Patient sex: M
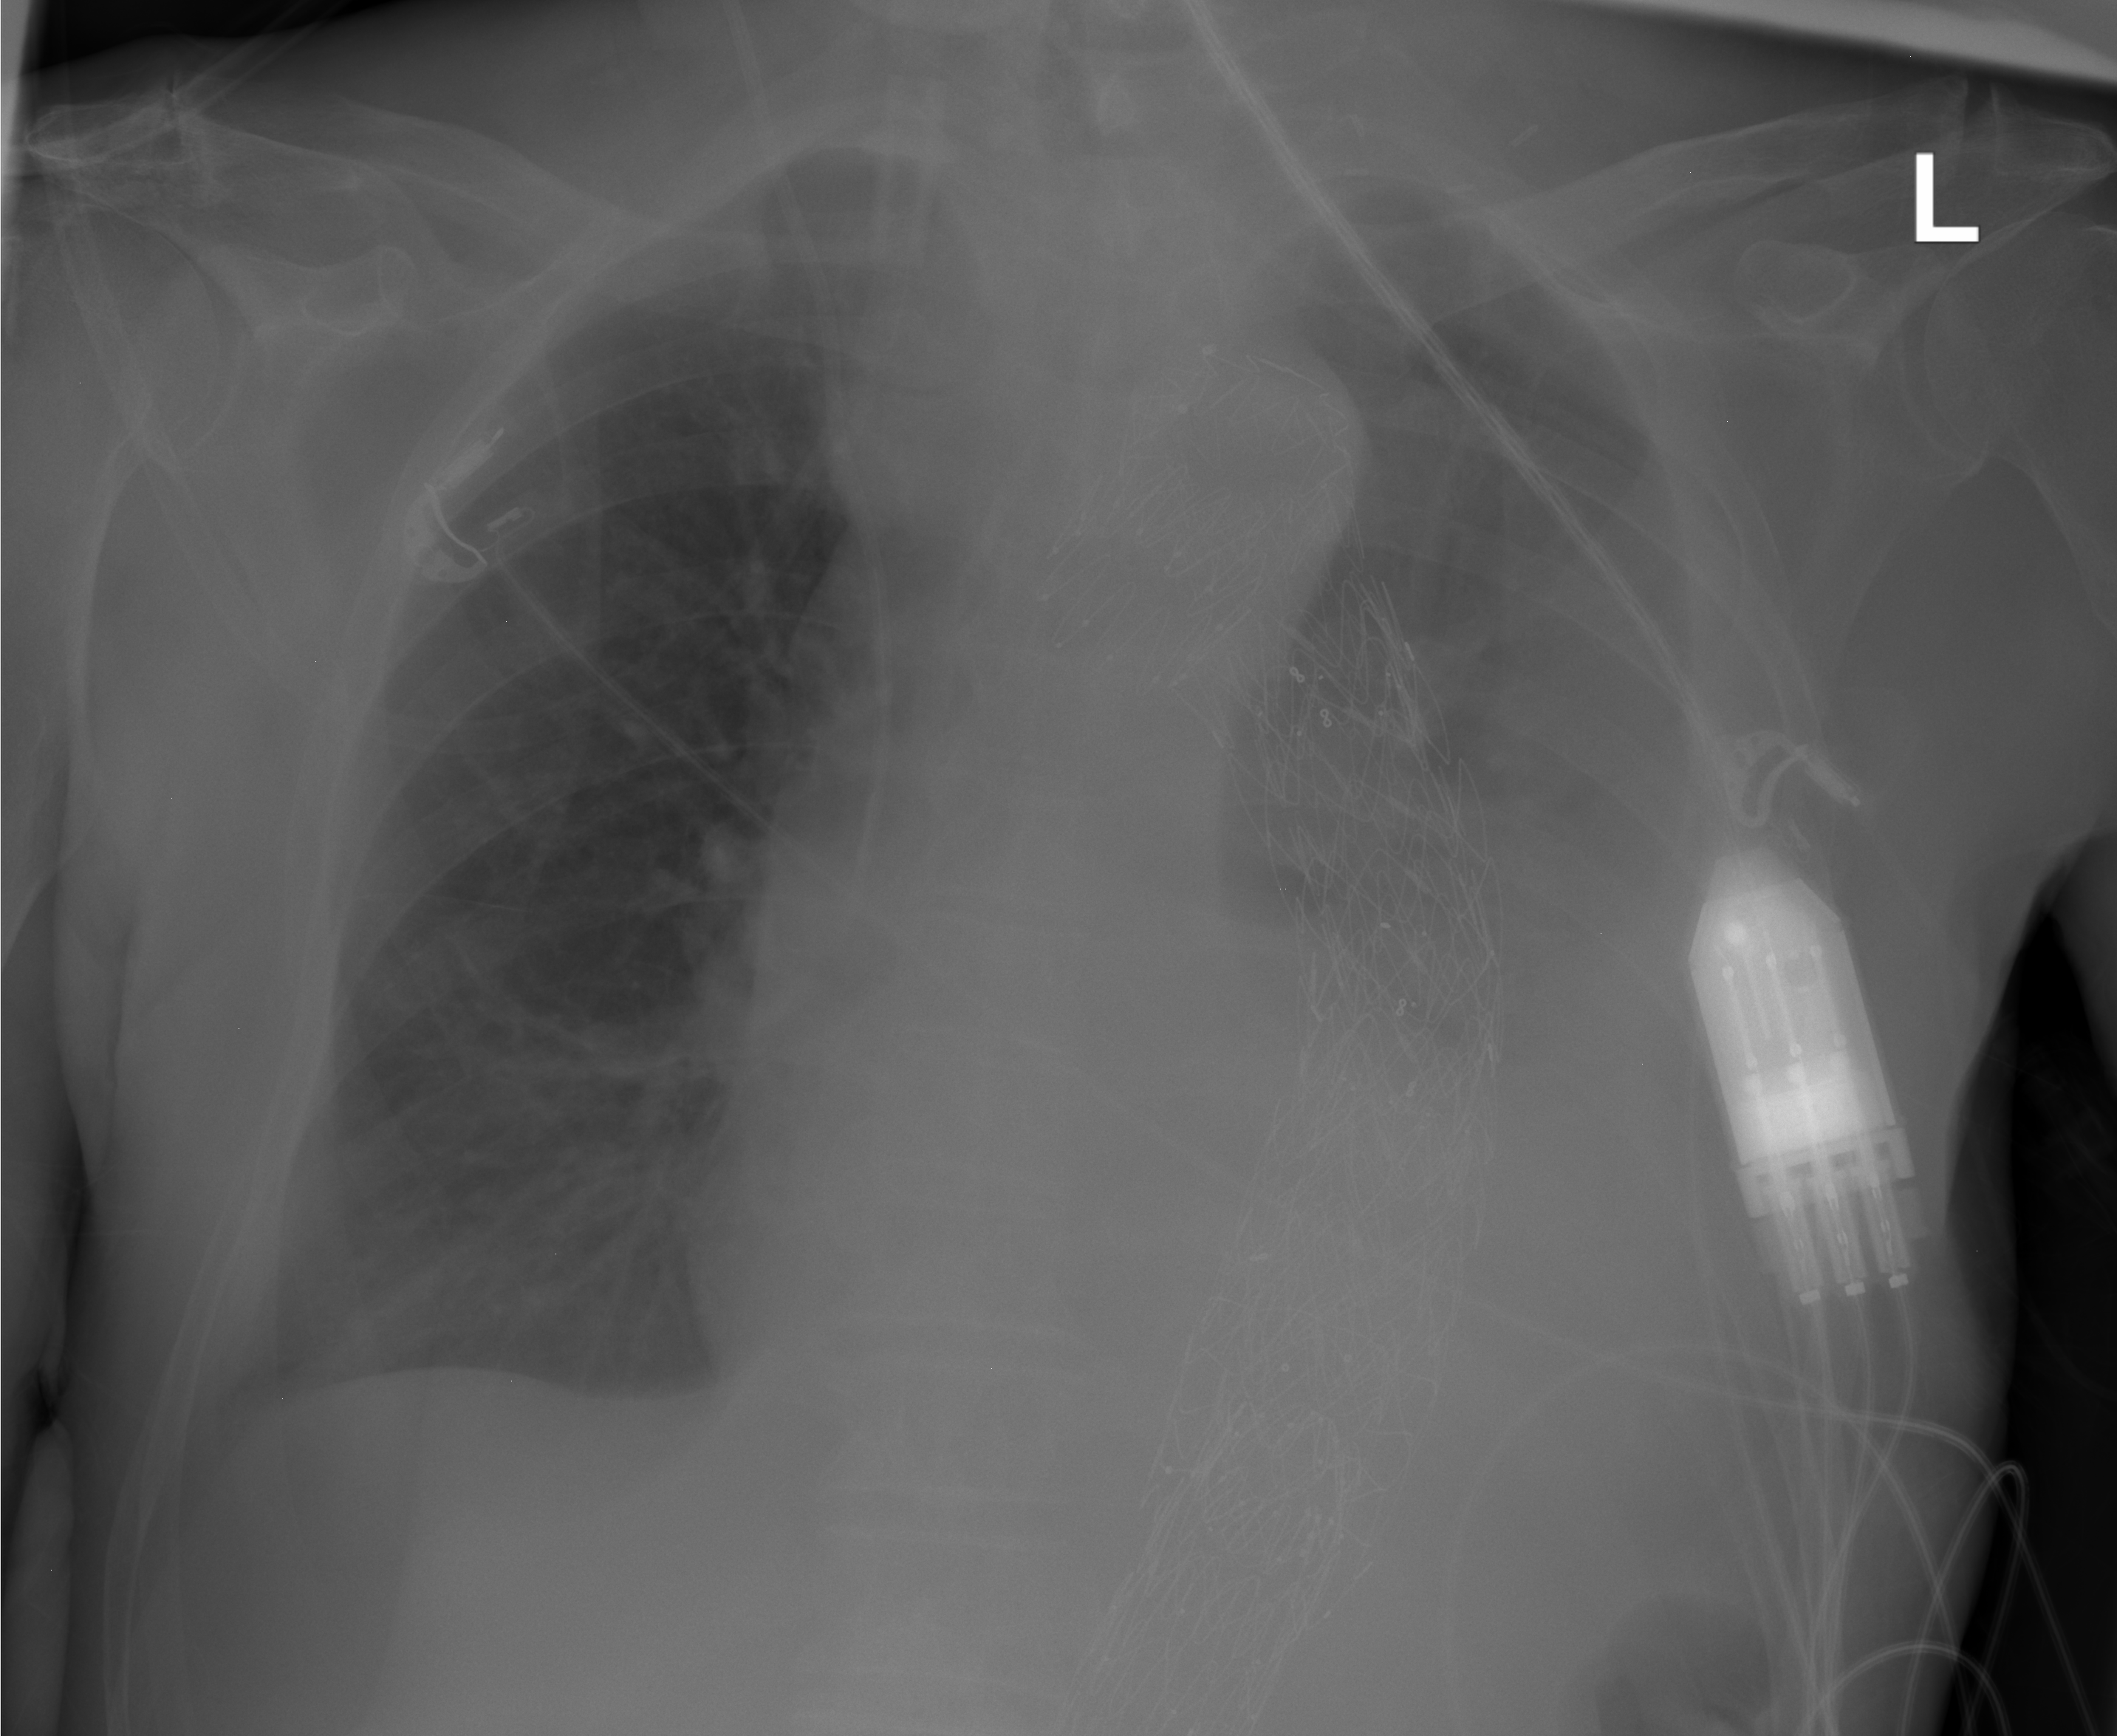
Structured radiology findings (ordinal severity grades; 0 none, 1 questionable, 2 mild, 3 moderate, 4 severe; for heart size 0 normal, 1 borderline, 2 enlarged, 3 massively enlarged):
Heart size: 0
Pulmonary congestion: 0
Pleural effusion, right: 2
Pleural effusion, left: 3
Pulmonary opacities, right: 0
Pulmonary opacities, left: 0
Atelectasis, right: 0
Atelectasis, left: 2